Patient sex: F
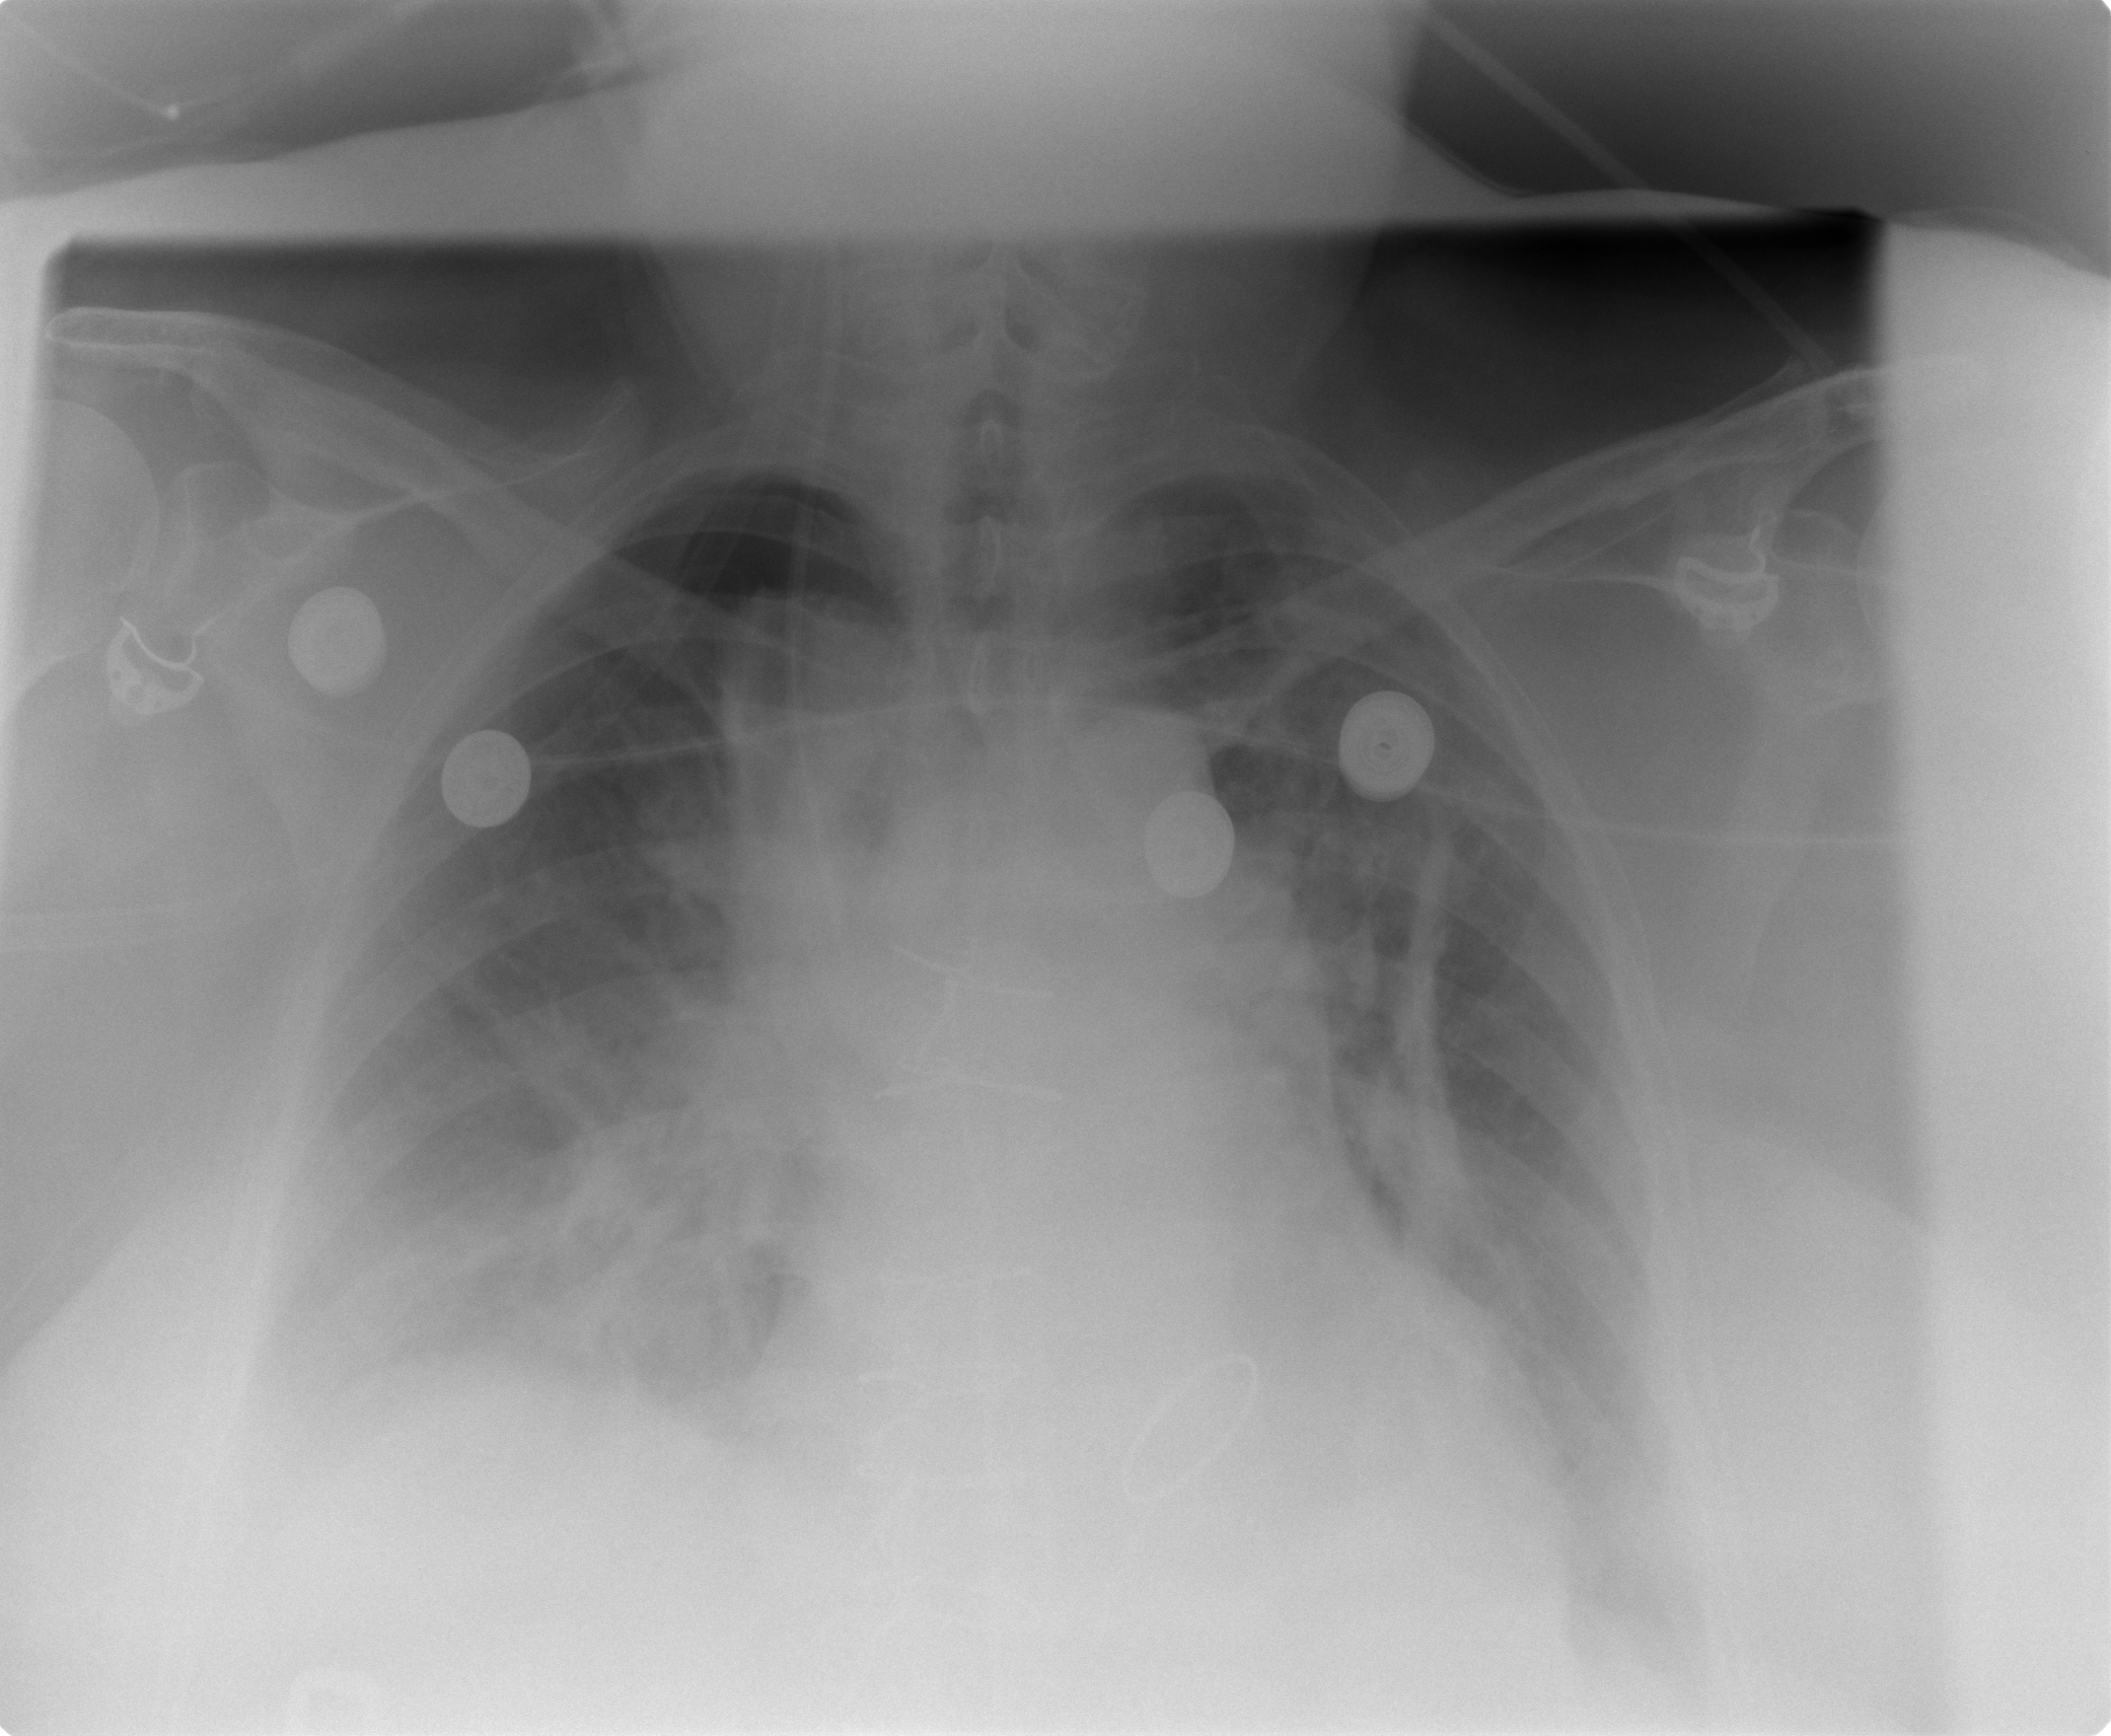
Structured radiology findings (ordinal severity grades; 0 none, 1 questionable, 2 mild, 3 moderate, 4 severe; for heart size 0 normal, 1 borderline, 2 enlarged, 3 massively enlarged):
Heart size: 0
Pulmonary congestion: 2
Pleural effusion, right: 2
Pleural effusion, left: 1
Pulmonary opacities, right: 2
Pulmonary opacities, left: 2
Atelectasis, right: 3
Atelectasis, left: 3